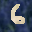
Label: 6